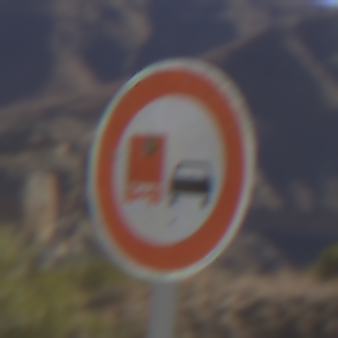
Verkehrszeichen: UeberholverbotKraftfahrzeuge
Umgebung: Outdoor, Nature
Tageszeit: Midday
Wetter: Clear
Licht: Natural
Jahreszeit: NotSpecified
Kontrast: HighContrast